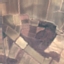
Label: PermanentCrop